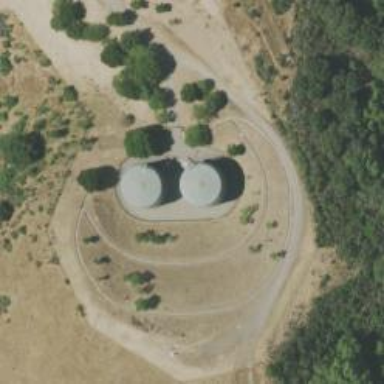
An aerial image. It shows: Storage tank with man-made structure.